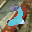
Label: 2